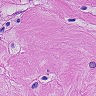
Metastatic tissue present: yes